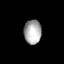
Tissue: lung
Cell type: Epithelial cells
Senescence score: 0.2423
Nuclear area (px): 416
Mean DAPI intensity: 169.291